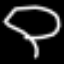
Label: mushroom